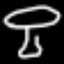
Label: mushroom